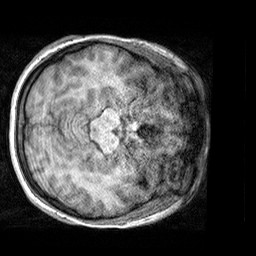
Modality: T1w
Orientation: axial
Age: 21
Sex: female
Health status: healthy
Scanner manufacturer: siemens
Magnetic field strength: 3 T
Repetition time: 2.3 s
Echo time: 0.00303 s